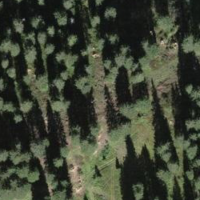
EUNIS habitat code: 43
Species observed at this site:
Spinus spinus